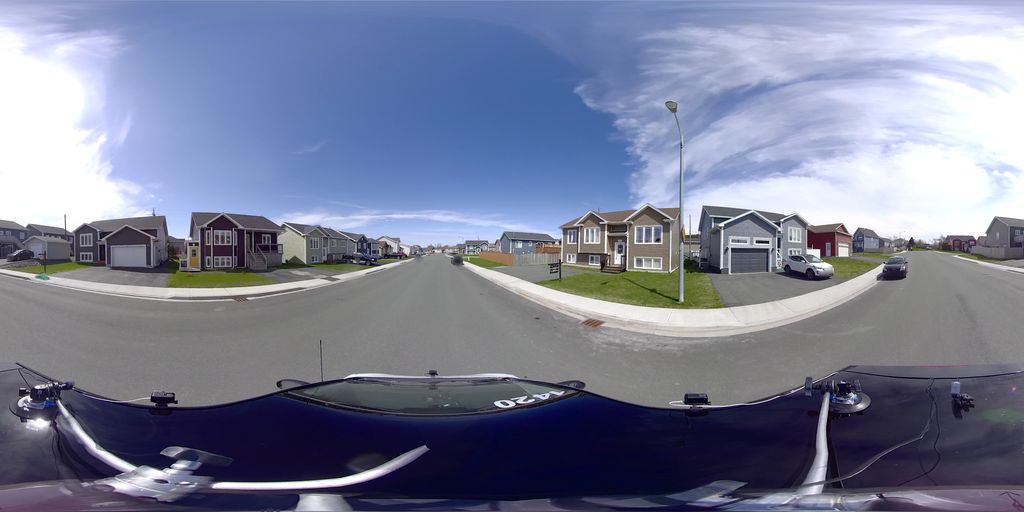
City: st_johns